Brain MRI, t1w sequence, axial 2D slice.
Patient: age 30, sex M, weight 78 kg, height 1.78 m
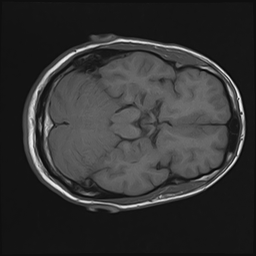